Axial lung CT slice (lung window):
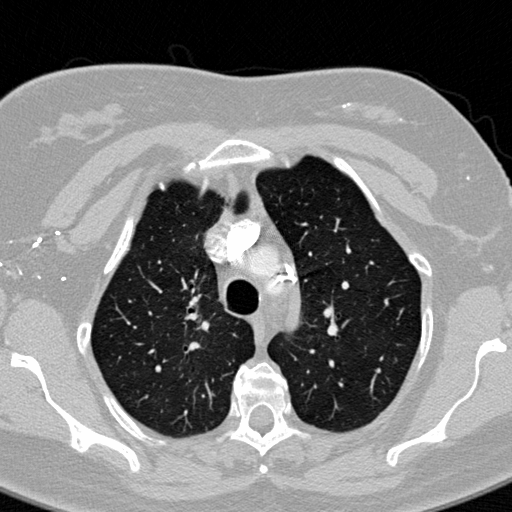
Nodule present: no